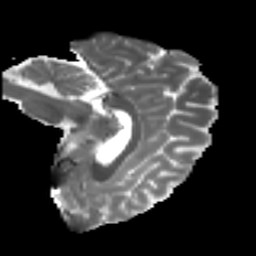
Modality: T2w
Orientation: sagittal
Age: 24
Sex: male
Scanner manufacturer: ge
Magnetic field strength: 3 T
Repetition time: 7.8 s
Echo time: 0.0606 s